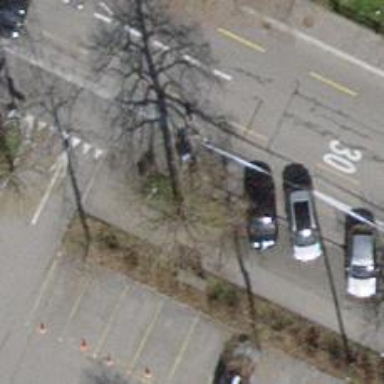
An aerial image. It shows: Avenue lined with trees.